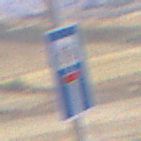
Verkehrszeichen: SackgasseRadverkehrDurchlaessig
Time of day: MorningAfternoon
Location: Outdoor (Nature)
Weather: Clear
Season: NotSpecified
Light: Natural